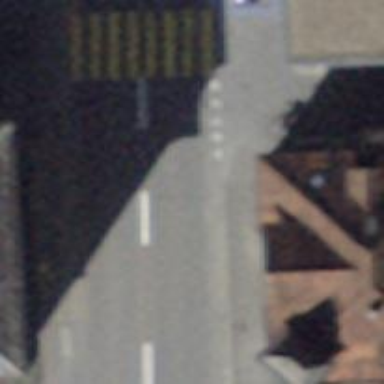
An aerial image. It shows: Asphalt footway with marked zebra crossing.